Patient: sex M, age 45
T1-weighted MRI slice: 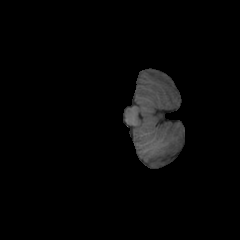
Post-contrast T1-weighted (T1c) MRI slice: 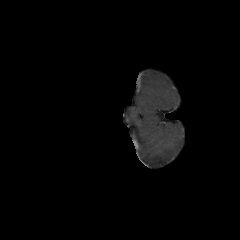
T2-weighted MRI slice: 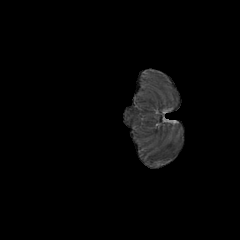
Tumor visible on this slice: no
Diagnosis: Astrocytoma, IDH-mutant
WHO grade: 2